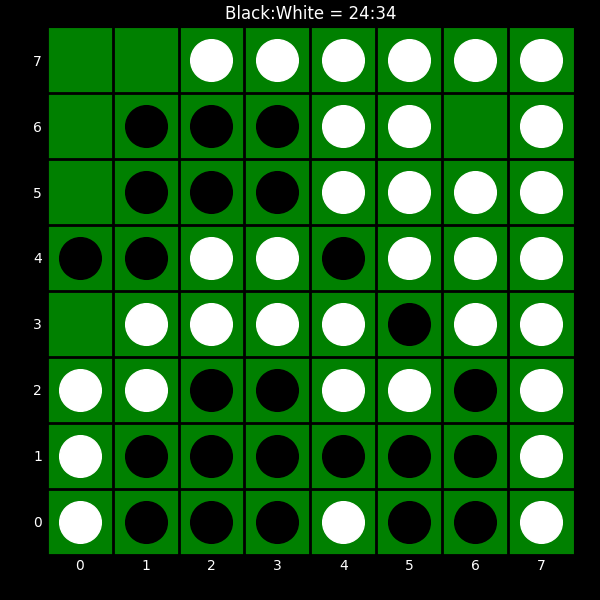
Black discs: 24
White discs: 34